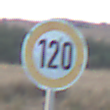
Verkehrszeichen: Geschwindigkeit120
Umgebung: Outdoor, Nature
Tageszeit: SunriseSunset
Wetter: Clear
Licht: Natural
Jahreszeit: Winter
Kontrast: LowContrast